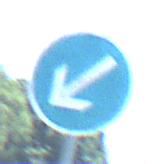
Verkehrszeichen: VorgeschriebeneVorbeifahrtLinks
Umgebung: Outdoor, Nature
Tageszeit: Midday
Wetter: Clear
Licht: Natural
Jahreszeit: Summer
Kontrast: HighContrast